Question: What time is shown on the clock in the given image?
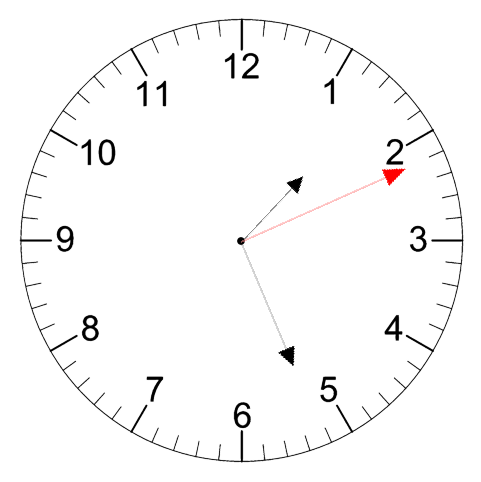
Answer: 01:26:11